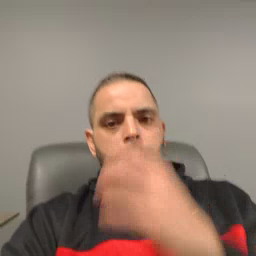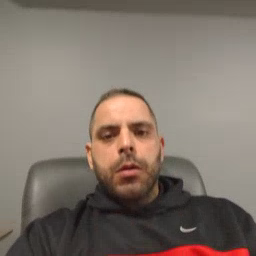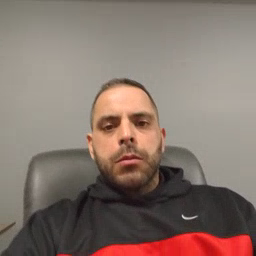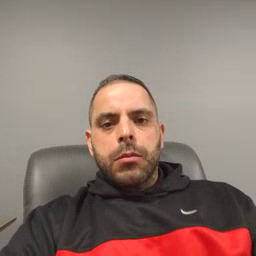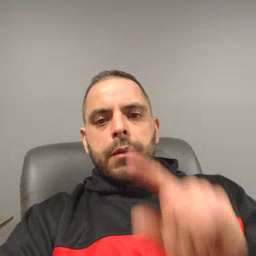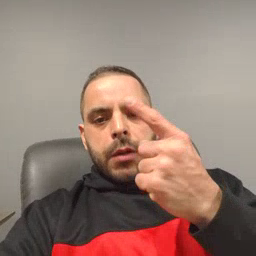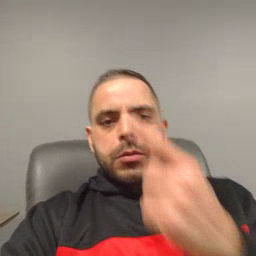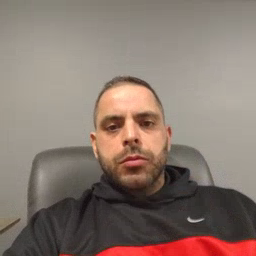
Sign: first